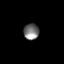
Tissue: prostate
Cell type: Epithelial cells
Senescence score: 0.2485
Nuclear area (px): 242
Mean DAPI intensity: 118.707